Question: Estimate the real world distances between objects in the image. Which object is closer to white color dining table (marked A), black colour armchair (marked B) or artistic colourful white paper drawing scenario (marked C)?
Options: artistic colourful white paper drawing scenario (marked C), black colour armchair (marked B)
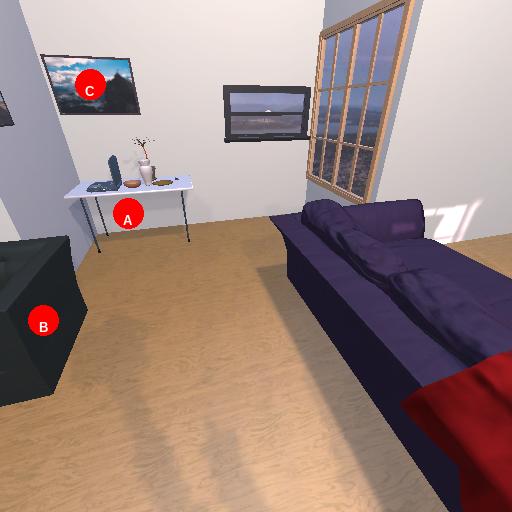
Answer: artistic colourful white paper drawing scenario (marked C)